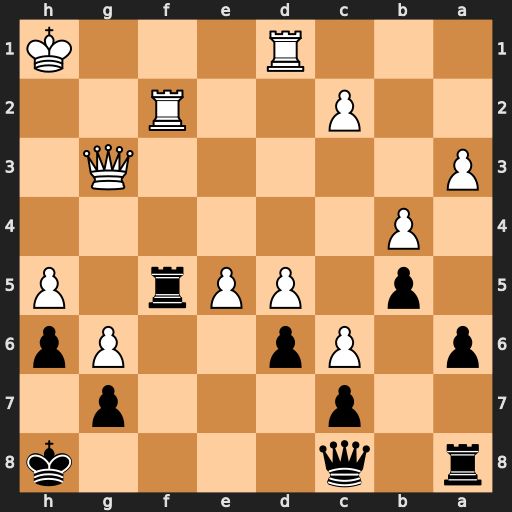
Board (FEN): r1q4k/2p3p1/p1Pp2Pp/1p1PPr1P/1P6/P5Q1/2P2R2/3R3K
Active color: b
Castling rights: -
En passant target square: -
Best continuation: Rxf2 Qxf2 Qh3+ Kg1 Qg4+